Field crop: tomato
Growth stage: 1
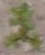
Species: portulaca